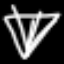
Label: diamond